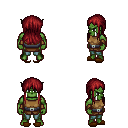
a pixel art fantasy rpg character, male body template, orc, green skin, leather chest armor, teal pants, brunette unkempt hairstyle, cloth bracers, brown slippers, four views (front, back, left, right), 2x2 character sprite sheet, small pixel art, hard edges, no anti-aliasing